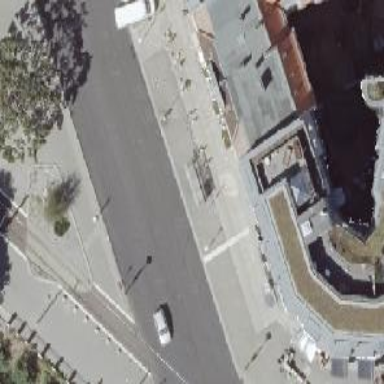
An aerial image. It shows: Public transport shelter.